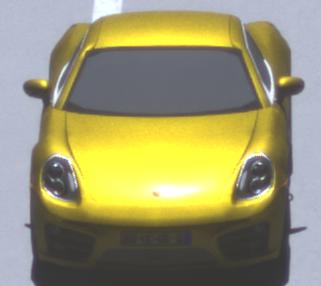
Make: Porsche
Model: Cayman
Detailed model: Cayman (981C)
Model produced from: 2013/03
Model produced until: 2014/04
Doors: 2
Color: yellow
Road condition: dry road
Daytime: midday
Contrast: high contrast